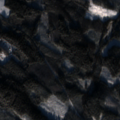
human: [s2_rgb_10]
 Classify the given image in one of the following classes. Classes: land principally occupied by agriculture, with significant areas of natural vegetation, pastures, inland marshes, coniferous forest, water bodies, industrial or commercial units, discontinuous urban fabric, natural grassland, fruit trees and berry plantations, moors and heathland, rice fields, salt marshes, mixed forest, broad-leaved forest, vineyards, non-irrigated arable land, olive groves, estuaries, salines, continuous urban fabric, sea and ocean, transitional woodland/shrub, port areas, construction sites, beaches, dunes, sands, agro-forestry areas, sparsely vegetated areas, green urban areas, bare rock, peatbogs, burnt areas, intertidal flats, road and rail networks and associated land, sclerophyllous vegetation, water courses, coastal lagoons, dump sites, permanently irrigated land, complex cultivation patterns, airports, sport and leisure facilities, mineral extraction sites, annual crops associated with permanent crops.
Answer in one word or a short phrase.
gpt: coniferous forest, mixed forest, transitional woodland/shrub